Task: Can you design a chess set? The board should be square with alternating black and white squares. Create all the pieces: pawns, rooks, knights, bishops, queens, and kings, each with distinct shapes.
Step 1742:
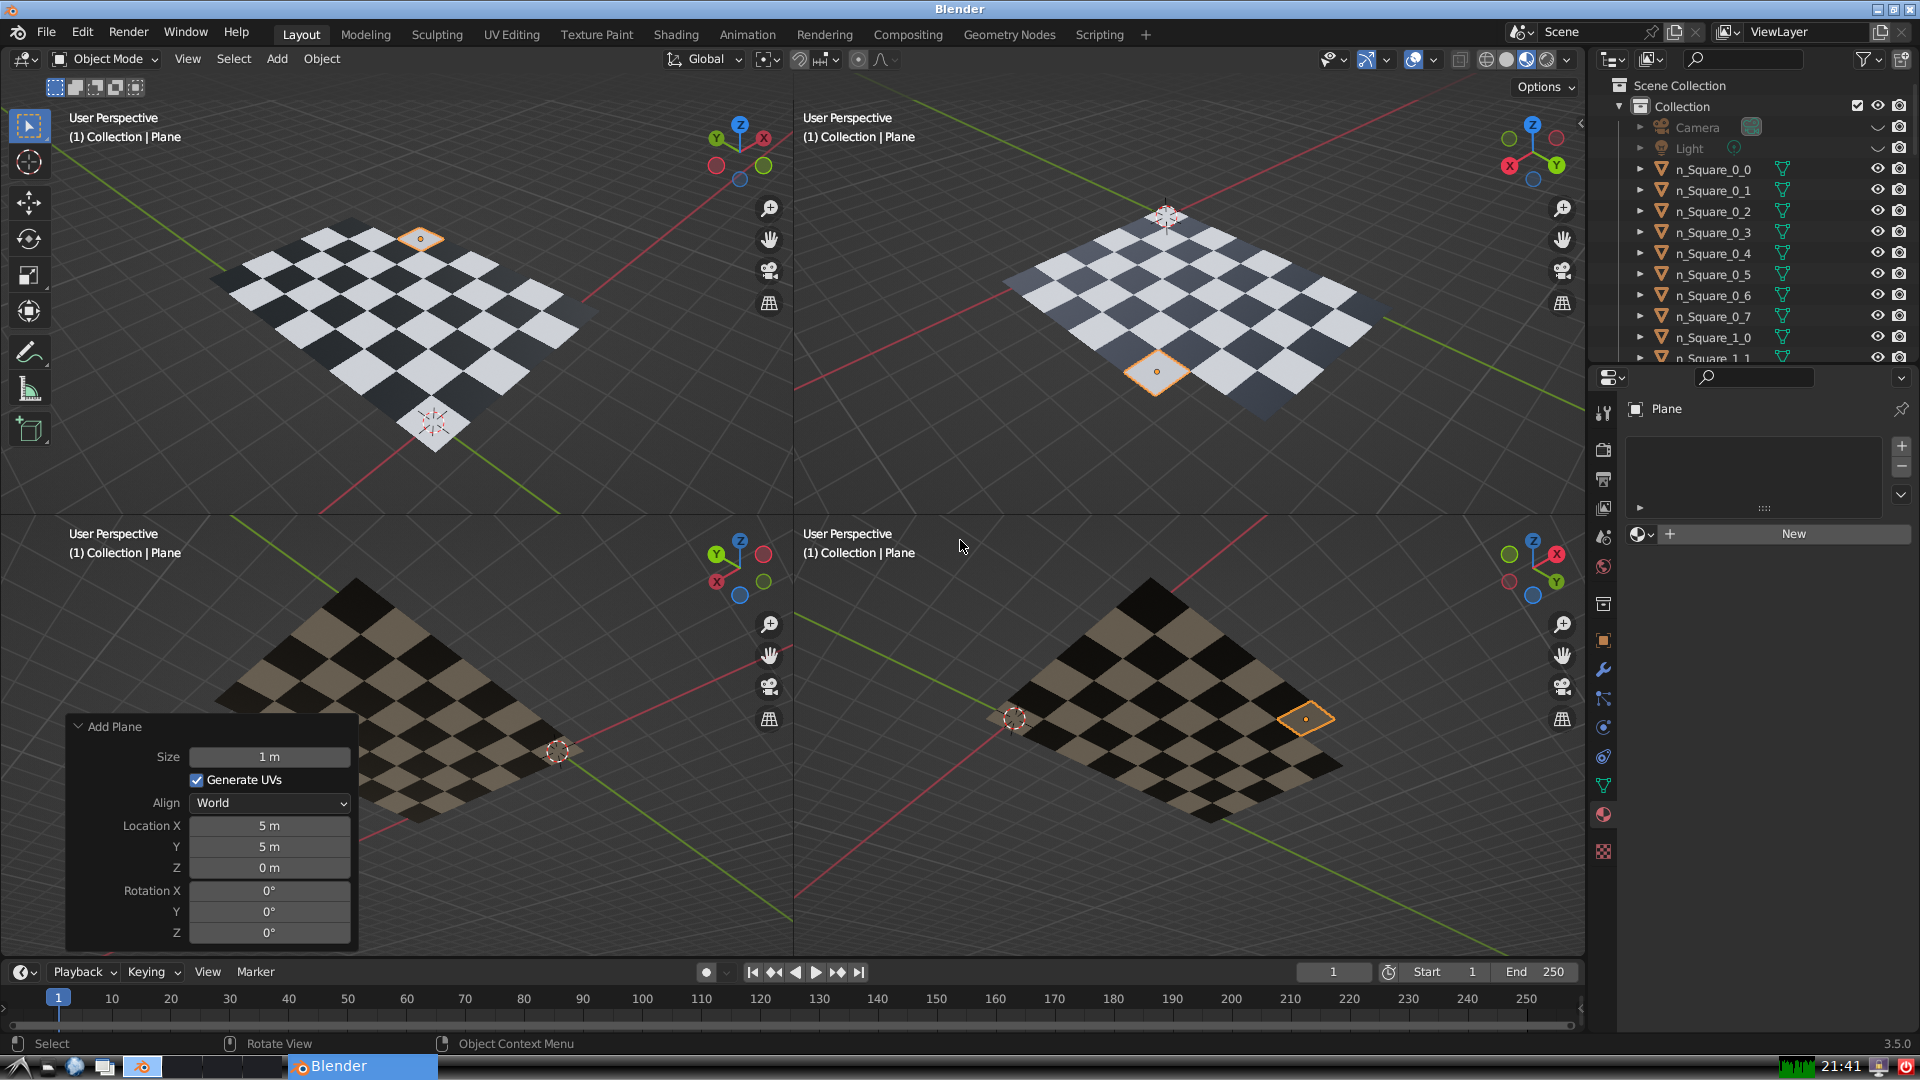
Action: {"key_press": ['Ctrl, Home']}